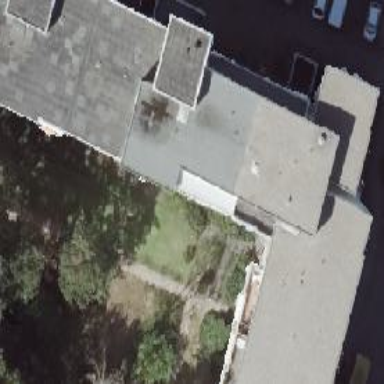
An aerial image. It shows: Flat-roofed apartment building.